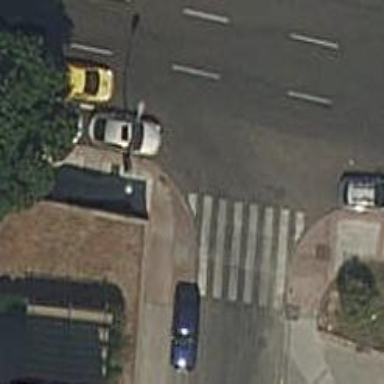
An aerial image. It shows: Uncontrolled zebra crossing on the road.